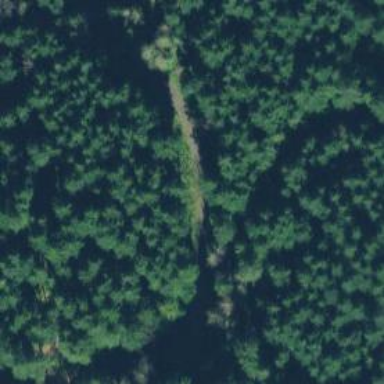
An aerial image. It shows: Path.